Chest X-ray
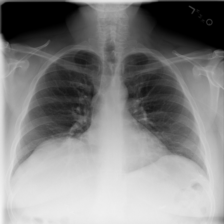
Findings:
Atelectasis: negative
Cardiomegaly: negative
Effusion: negative
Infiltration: negative
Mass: negative
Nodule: negative
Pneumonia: negative
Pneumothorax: negative
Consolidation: negative
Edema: negative
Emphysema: negative
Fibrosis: negative
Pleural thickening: negative
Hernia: negative